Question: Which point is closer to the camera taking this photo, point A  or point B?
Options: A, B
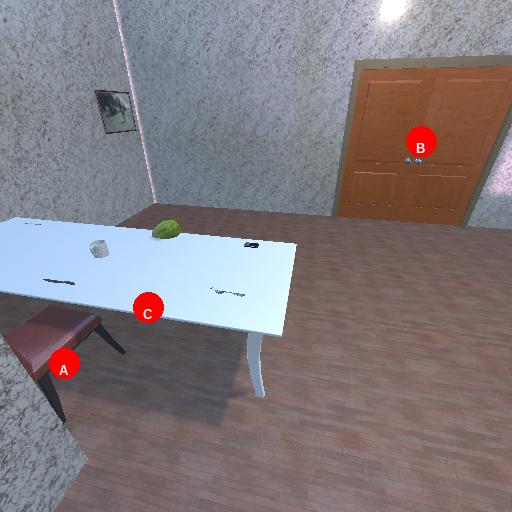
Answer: A